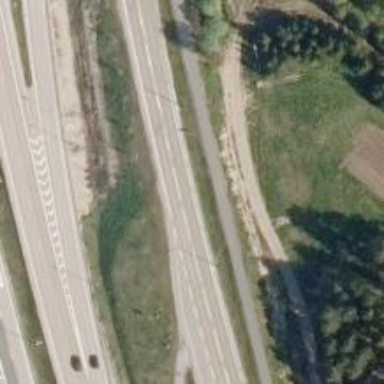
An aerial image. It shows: Secondary road with asphalt surface.